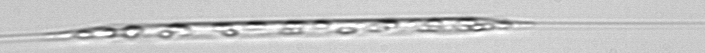
Label: Rhizosolenia